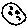
Label: moon